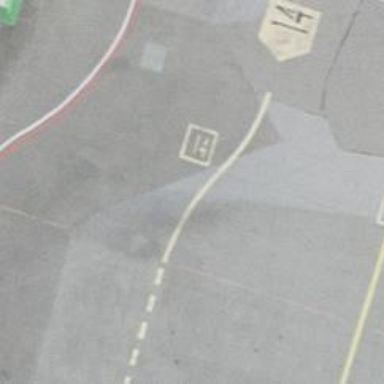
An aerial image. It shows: Airport parking position.